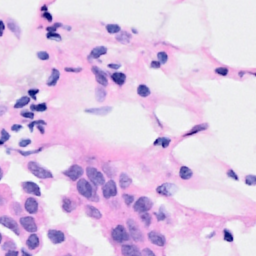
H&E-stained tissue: Breast